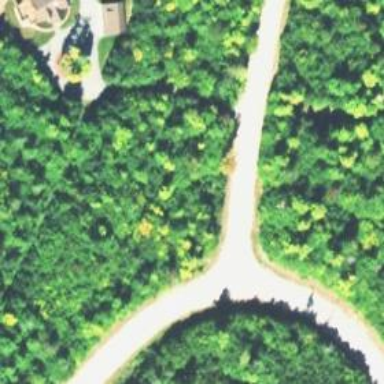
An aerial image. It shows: Stop road.